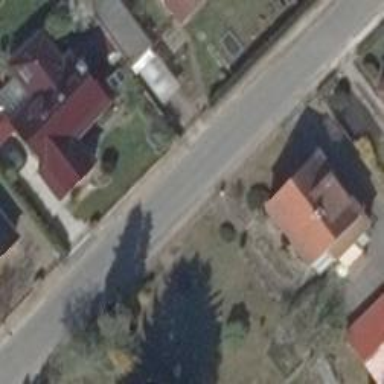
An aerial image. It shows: Asphalt footway.